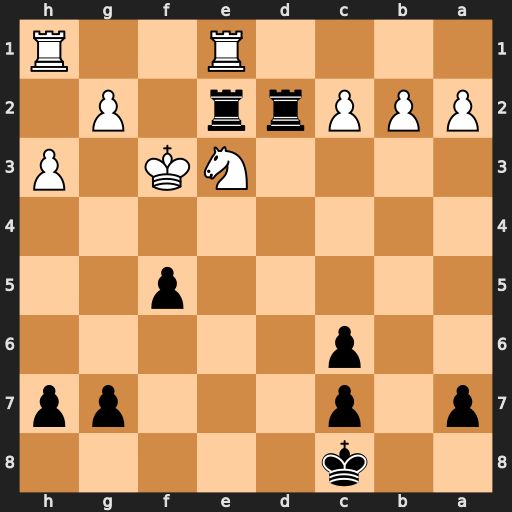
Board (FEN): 2k5/p1p3pp/2p5/5p2/8/4NK1P/PPPrr1P1/4R2R
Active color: b
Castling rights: -
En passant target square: -
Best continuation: Rf2+ Kg3 f4+ Kh4 fxe3